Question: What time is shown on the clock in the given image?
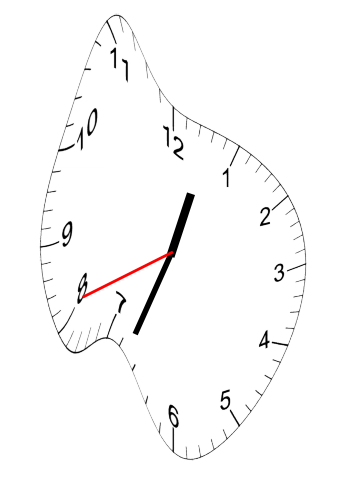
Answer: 12:33:41